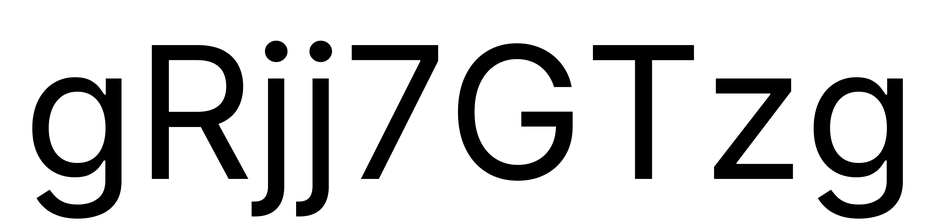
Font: Inter_Regular